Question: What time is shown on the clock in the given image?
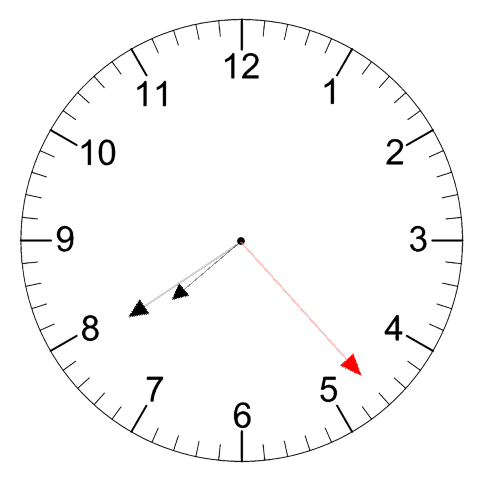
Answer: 07:39:23